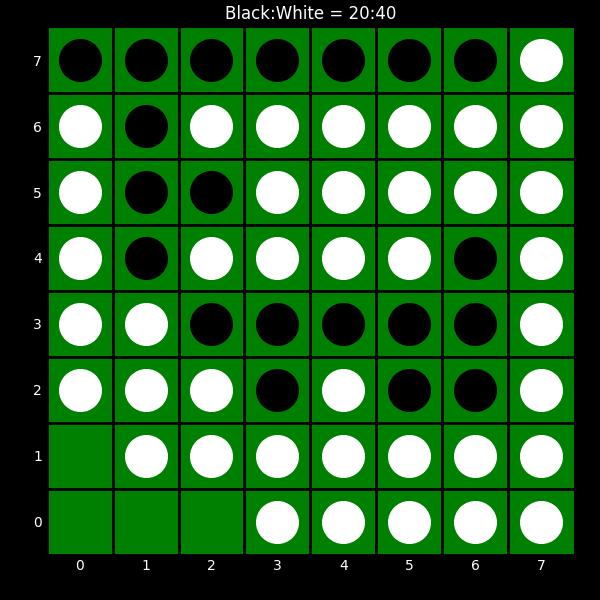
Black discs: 20
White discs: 40